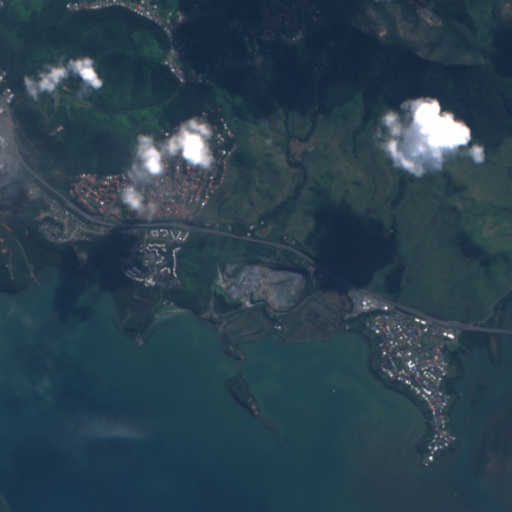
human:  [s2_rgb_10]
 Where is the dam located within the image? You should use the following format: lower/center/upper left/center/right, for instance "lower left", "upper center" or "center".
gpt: The dam is located in the center right of the image.
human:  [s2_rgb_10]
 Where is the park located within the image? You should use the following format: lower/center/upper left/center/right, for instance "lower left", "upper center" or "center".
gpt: The park is located in the center left of the image.
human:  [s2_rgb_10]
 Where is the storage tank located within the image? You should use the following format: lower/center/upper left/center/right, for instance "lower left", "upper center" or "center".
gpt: The storage tank is located in the upper left of the image.
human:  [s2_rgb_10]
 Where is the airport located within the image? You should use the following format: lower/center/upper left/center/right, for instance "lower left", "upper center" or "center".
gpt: There is no airport in the image.